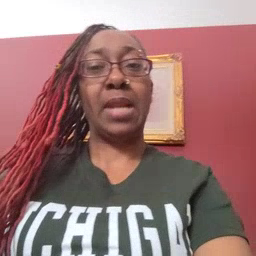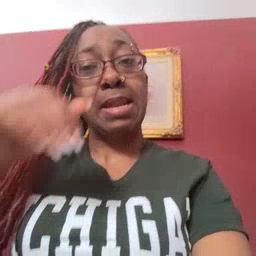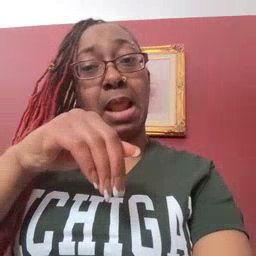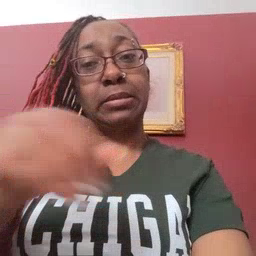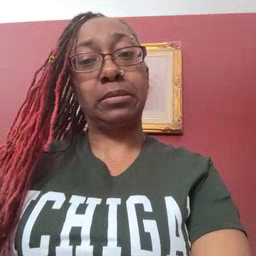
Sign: night